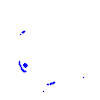
Particle: kaon